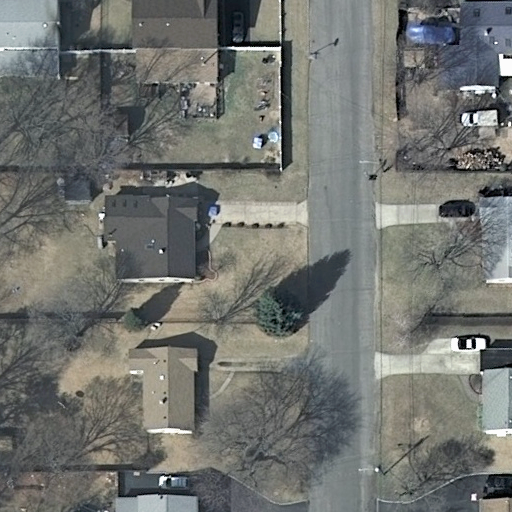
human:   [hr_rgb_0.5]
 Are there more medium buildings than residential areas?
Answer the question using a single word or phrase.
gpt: yes

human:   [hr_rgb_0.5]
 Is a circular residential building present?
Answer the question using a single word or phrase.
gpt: no

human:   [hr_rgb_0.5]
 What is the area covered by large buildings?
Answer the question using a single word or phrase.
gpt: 0m2

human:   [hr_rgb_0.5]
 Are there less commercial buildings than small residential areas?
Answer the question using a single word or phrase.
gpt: no

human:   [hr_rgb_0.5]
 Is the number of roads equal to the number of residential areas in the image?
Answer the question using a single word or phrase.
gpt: yes

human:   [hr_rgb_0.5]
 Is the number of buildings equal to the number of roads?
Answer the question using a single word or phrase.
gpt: no

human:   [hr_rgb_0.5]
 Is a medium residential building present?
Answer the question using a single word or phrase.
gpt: yes

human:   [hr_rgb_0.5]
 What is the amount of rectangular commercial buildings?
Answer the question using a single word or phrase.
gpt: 0

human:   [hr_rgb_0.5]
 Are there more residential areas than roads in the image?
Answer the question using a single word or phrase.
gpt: no

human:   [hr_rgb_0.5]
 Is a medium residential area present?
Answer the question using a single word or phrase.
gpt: no

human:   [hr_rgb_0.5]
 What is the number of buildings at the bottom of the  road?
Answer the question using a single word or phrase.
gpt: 4

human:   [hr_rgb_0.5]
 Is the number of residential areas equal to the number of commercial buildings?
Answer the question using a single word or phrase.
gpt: no

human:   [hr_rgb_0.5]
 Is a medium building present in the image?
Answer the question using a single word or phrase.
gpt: yes

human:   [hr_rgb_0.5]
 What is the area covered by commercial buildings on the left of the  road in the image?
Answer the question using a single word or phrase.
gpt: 0m2

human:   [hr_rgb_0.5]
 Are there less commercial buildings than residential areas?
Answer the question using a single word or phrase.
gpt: yes

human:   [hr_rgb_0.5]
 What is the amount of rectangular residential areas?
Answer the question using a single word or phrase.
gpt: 1

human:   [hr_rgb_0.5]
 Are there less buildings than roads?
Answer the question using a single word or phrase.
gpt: no

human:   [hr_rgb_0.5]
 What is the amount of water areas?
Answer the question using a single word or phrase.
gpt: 0

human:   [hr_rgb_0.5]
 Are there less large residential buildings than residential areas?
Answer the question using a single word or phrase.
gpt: yes

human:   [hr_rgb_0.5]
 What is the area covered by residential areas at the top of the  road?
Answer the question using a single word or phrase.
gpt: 0m2

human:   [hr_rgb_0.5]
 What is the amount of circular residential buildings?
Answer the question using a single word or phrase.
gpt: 0

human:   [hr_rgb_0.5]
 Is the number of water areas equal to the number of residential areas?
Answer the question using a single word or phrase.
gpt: no

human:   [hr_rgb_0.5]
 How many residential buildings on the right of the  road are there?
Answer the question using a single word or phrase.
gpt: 4

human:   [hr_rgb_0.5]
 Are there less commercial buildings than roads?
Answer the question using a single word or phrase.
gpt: yes

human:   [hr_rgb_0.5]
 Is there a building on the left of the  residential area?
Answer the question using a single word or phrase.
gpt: yes

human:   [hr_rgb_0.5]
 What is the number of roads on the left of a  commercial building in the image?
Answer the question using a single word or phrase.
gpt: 0

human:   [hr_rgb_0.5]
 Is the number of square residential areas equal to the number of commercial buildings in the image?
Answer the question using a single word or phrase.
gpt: yes

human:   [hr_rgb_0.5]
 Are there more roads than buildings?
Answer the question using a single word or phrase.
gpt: no

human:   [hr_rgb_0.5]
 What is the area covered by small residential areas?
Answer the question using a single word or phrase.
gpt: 0m2

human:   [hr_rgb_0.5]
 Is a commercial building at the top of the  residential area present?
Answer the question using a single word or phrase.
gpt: no

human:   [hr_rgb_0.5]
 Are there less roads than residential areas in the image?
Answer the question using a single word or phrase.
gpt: no

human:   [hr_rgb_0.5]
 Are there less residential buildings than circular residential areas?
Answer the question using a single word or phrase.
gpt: no

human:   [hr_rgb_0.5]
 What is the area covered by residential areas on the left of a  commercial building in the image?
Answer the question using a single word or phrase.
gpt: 0m2

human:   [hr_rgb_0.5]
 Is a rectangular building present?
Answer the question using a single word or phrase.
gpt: yes

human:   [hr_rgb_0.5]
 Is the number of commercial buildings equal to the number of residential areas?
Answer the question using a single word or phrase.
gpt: no

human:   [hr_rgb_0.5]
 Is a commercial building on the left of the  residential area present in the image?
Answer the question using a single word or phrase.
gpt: no